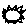
Label: sun